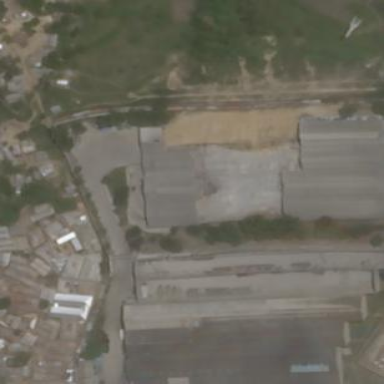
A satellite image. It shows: Industrial building.